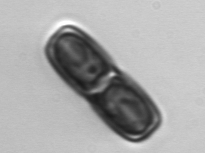
Label: Ephemera